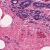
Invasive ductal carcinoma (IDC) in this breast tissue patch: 0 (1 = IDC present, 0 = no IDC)